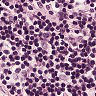
Metastatic tissue present: no